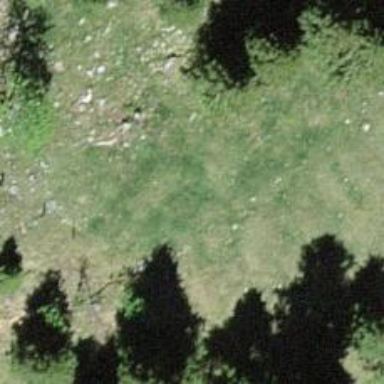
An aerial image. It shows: Needle-leaved tree in natural setting.